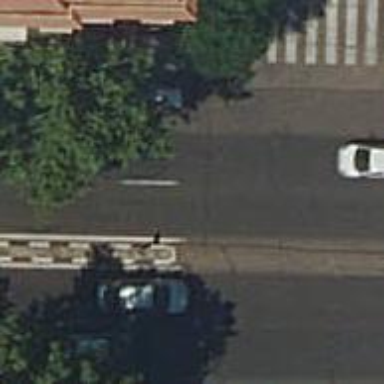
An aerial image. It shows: Road with traffic signals controlling the flow of traffic.